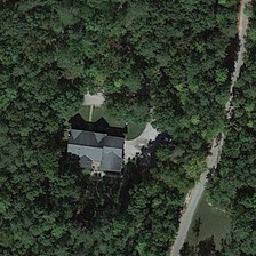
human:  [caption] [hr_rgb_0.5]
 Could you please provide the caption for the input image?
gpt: A house with a lawn in front of it was built in a forest that a road passed by.

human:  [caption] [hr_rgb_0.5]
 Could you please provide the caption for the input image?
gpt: a smart house next to the road is surrounded by woods .

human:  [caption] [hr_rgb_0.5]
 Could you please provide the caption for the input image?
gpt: A house in front of the lawn is built between the woods in which the road runs.

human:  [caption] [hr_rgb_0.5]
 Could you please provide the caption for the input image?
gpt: a house with a lawn in front of it is built between forest that a road passes through.

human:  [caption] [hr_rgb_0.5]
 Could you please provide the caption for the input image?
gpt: House on the lawn